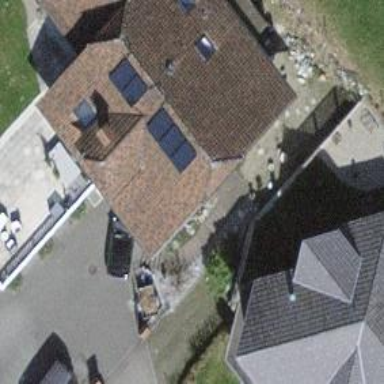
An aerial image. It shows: Solar power generator using photovoltaic panels.